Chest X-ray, PA view. Patient: 31 years old, sex M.
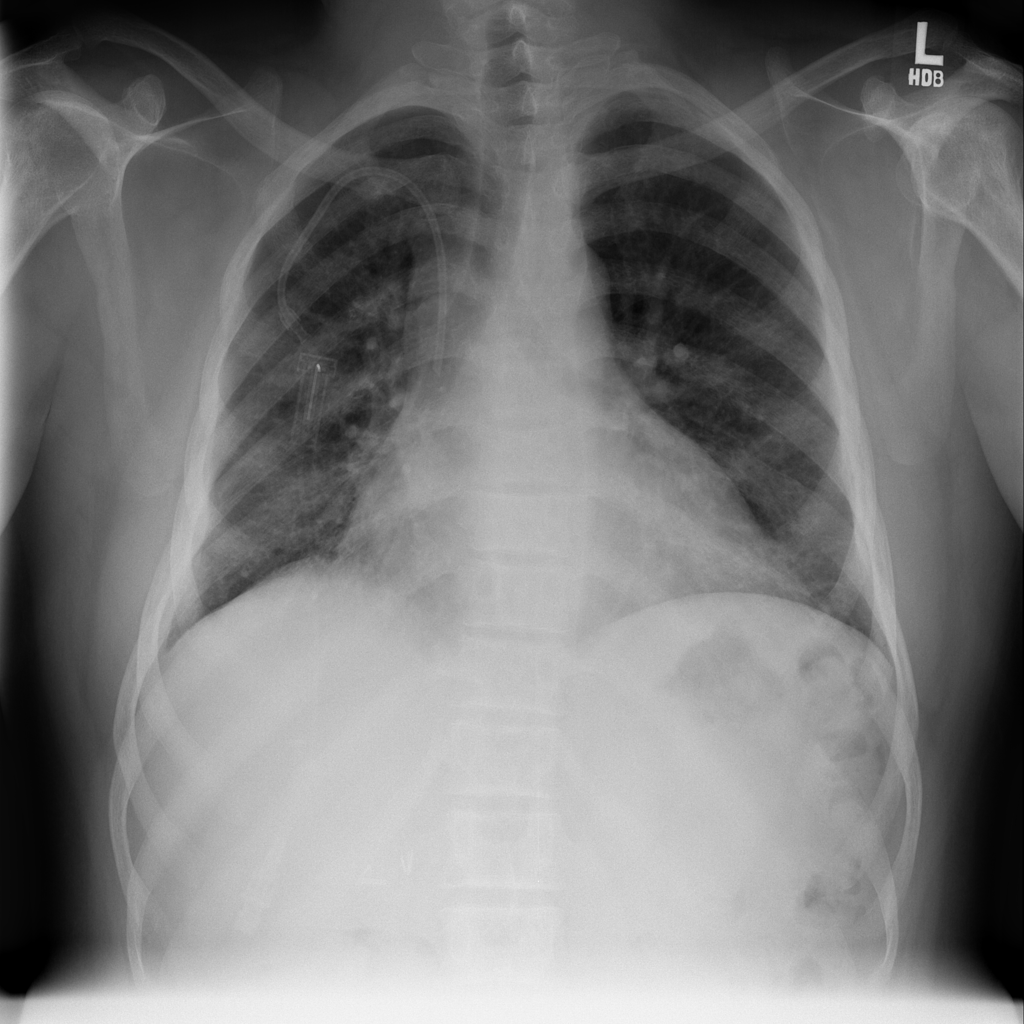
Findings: Cardiomegaly, Infiltration